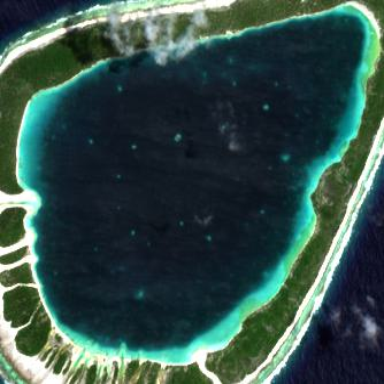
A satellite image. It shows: Atoll with natural water lagoon.